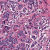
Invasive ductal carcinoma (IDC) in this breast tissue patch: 1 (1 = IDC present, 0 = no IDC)